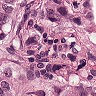
Metastatic tissue present: yes